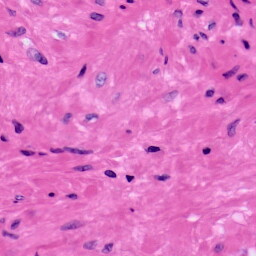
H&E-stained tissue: Prostate